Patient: sex F, age 65
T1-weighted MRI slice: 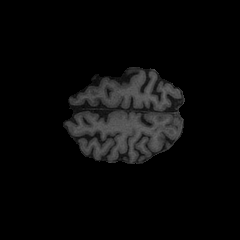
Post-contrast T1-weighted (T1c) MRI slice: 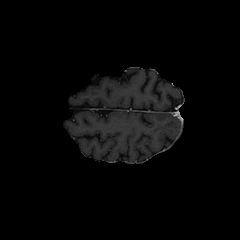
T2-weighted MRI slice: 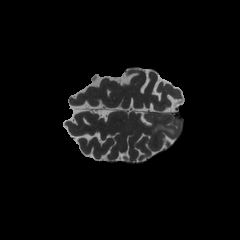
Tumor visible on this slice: yes
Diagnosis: Glioblastoma, IDH-wildtype
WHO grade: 4